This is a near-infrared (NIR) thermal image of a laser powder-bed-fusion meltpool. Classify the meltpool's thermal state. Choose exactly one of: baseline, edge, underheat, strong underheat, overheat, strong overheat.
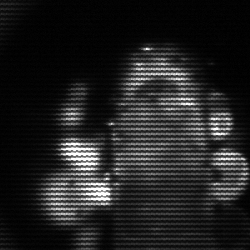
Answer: strong underheat